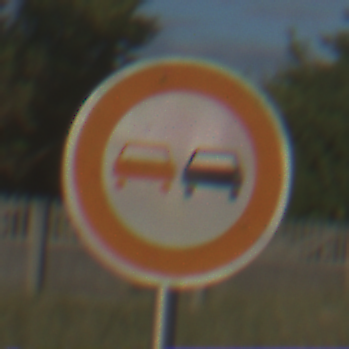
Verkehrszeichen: Ueberholverbot
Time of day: MorningAfternoon
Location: Outdoor (Nature)
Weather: Clear
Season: NotSpecified
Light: Natural